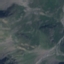
Label: HerbaceousVegetation